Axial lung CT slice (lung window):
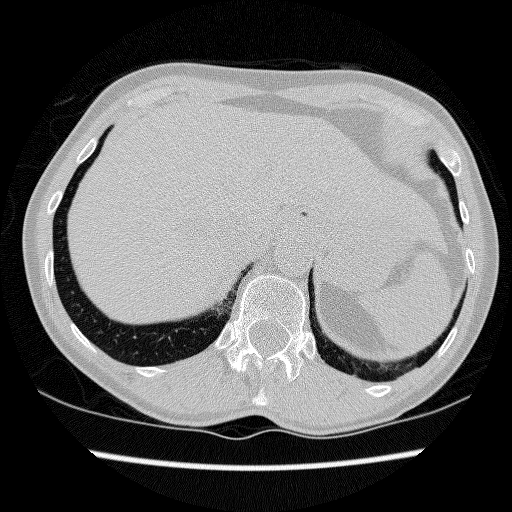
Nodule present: no